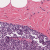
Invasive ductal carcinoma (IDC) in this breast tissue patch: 0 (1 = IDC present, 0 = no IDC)